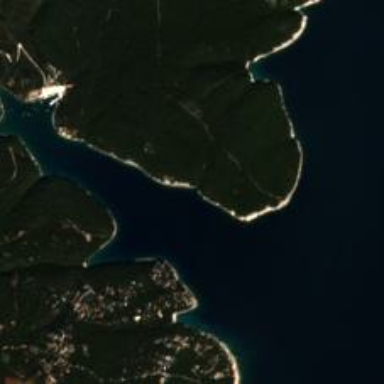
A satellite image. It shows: Beautiful bay with natural surroundings.